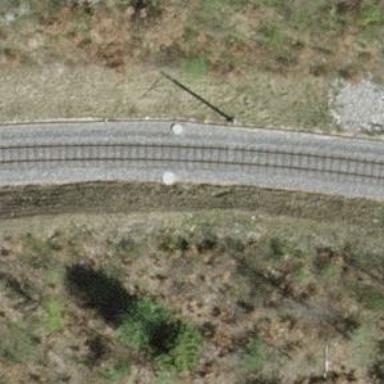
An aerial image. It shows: Narrow-gauge railway track with one electrified contact line.